Interaction volume radius: 5 \u00c5
Interaction volume height: 30 \u00c5
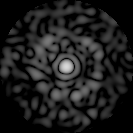
Disorder parameter: 0.8543